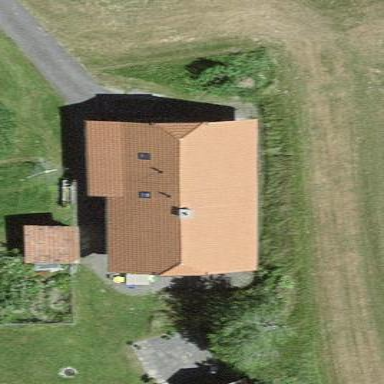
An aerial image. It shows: Farm building.